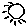
Label: sun